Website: walmart
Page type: orders-overview
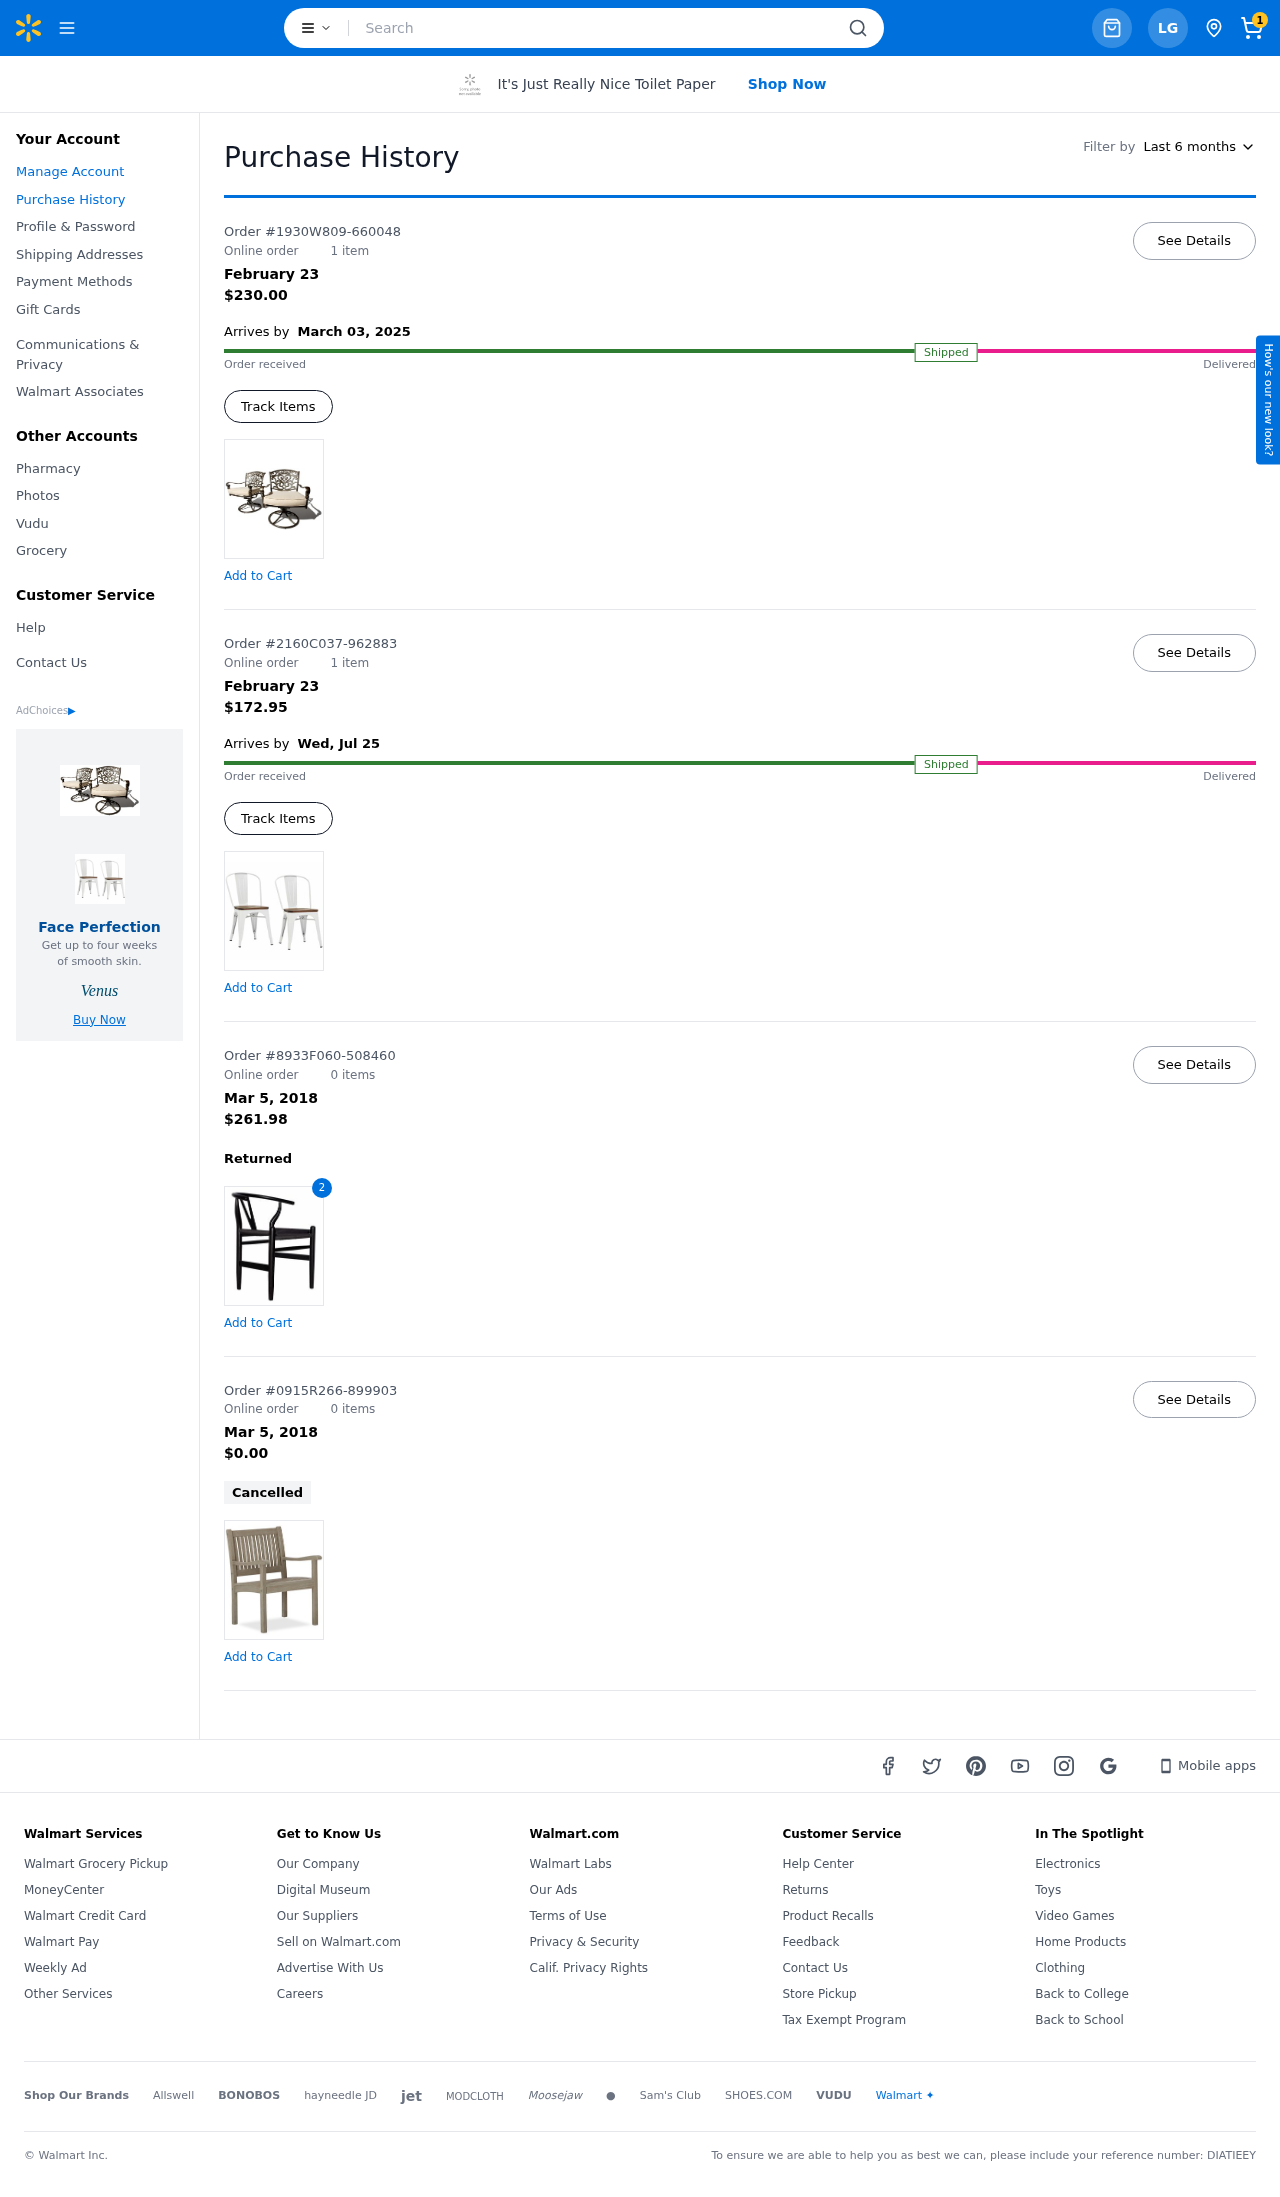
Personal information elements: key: PII_INITIALS
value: LG
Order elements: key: ORDER_NUM_ITEMS
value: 1
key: ORDER1_ID
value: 1930W809-660048
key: ORDER1_NUM_ITEMS
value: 1 item
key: ORDER1_DATE
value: February 23
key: ORDER1_TOTAL
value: $230.00
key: ORDER1_DELIVERY_DATE
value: March 03, 2025
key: ORDER2_ID
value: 2160C037-962883
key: ORDER2_NUM_ITEMS
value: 1 item
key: ORDER2_DATE
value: February 23
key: ORDER2_TOTAL
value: $172.95
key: ORDER2_DELIVERY_DATE
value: Wed, Jul 25
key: ORDER3_ID
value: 8933F060-508460
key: ORDER3_NUM_ITEMS
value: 0 items
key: ORDER3_DATE
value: Mar 5, 2018
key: ORDER3_TOTAL
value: $261.98
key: ORDER3_ITEM_QTY
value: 2
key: ORDER4_ID
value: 0915R266-899903
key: ORDER4_NUM_ITEMS
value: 0 items
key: ORDER4_DATE
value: Mar 5, 2018
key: ORDER4_TOTAL
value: $0.00
Search elements: key: HEADER_SEARCH
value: Search